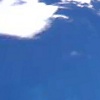
Label: water